Question: I have an array that takes a 2D array as input, and flips it. For example:
The input:
'''
0 1 0
0 2 0
0 3 4
'''
The output:
'''
0 3 4
0 2 0
0 1 0
'''
Attached is the method
'''
static double[,] flipArray(double[,] inputArray) {
for (int i = 0; i < (inputArray.Length / 2); i++) {
double temp = inputArray[i,0];
inputArray[i, 0] = inputArray[inputArray.GetLength(0)-i-1,0];
inputArray[inputArray.GetLength(0)-i-1,0] = temp;
}
return inputArray;
}
'''
The error I receive as a result is this:

I am effectively taking the first row, and reversing the order of that, and returning the reversed-row array. Perhaps it is my misunderstanding of some basic syntax of C# as I am primarily a Java developer. Thank you!
Second Edit:
'''
public static void flipInPlace(Object[][] theArray) {
for(int i = 0; i < (theArray.length / 2); i++) {
Object[] temp = theArray[i];
theArray[i] = theArray[theArray.length - i - 1];
theArray[theArray.length - i - 1] = temp;
}
}
'''
The method above was adapted from the above Java method from this <URL>.
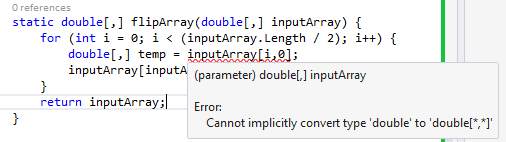
Answer: 'double[,]' indicates an array, but you only need to store a single value. Make 'temp' a simple 'double':
'''
static double[,] flipArray(double[,] inputArray) {
for (int i = 0; i < (inputArray.Length / 2); i++) {
double temp = inputArray[i,0];
inputArray[inputArray.Length - i - 1,0] = temp;
}
return inputArray;
}
'''
But you still have more issues in your code. You'll have to loop through both the rows an the columns. Plus, you'll need to use 'GetLength(n)' instead of just 'Length'. In the end, it should look a bit like this:
'''
static double[,] flipArray(double[,] inputArray) {
int height = inputArray.GetLength(0);
int width = inputArray.GetLength(1);
for (int i = 0; i < width; i++) {
for (int j = 0; j < height / 2; j++) {
double temp = inputArray[j, i];
inputArray[j, i] = inputArray[height - j - 1, i];
inputArray[height - j - 1, i] = temp;
}
}
return inputArray;
}
'''